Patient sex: M
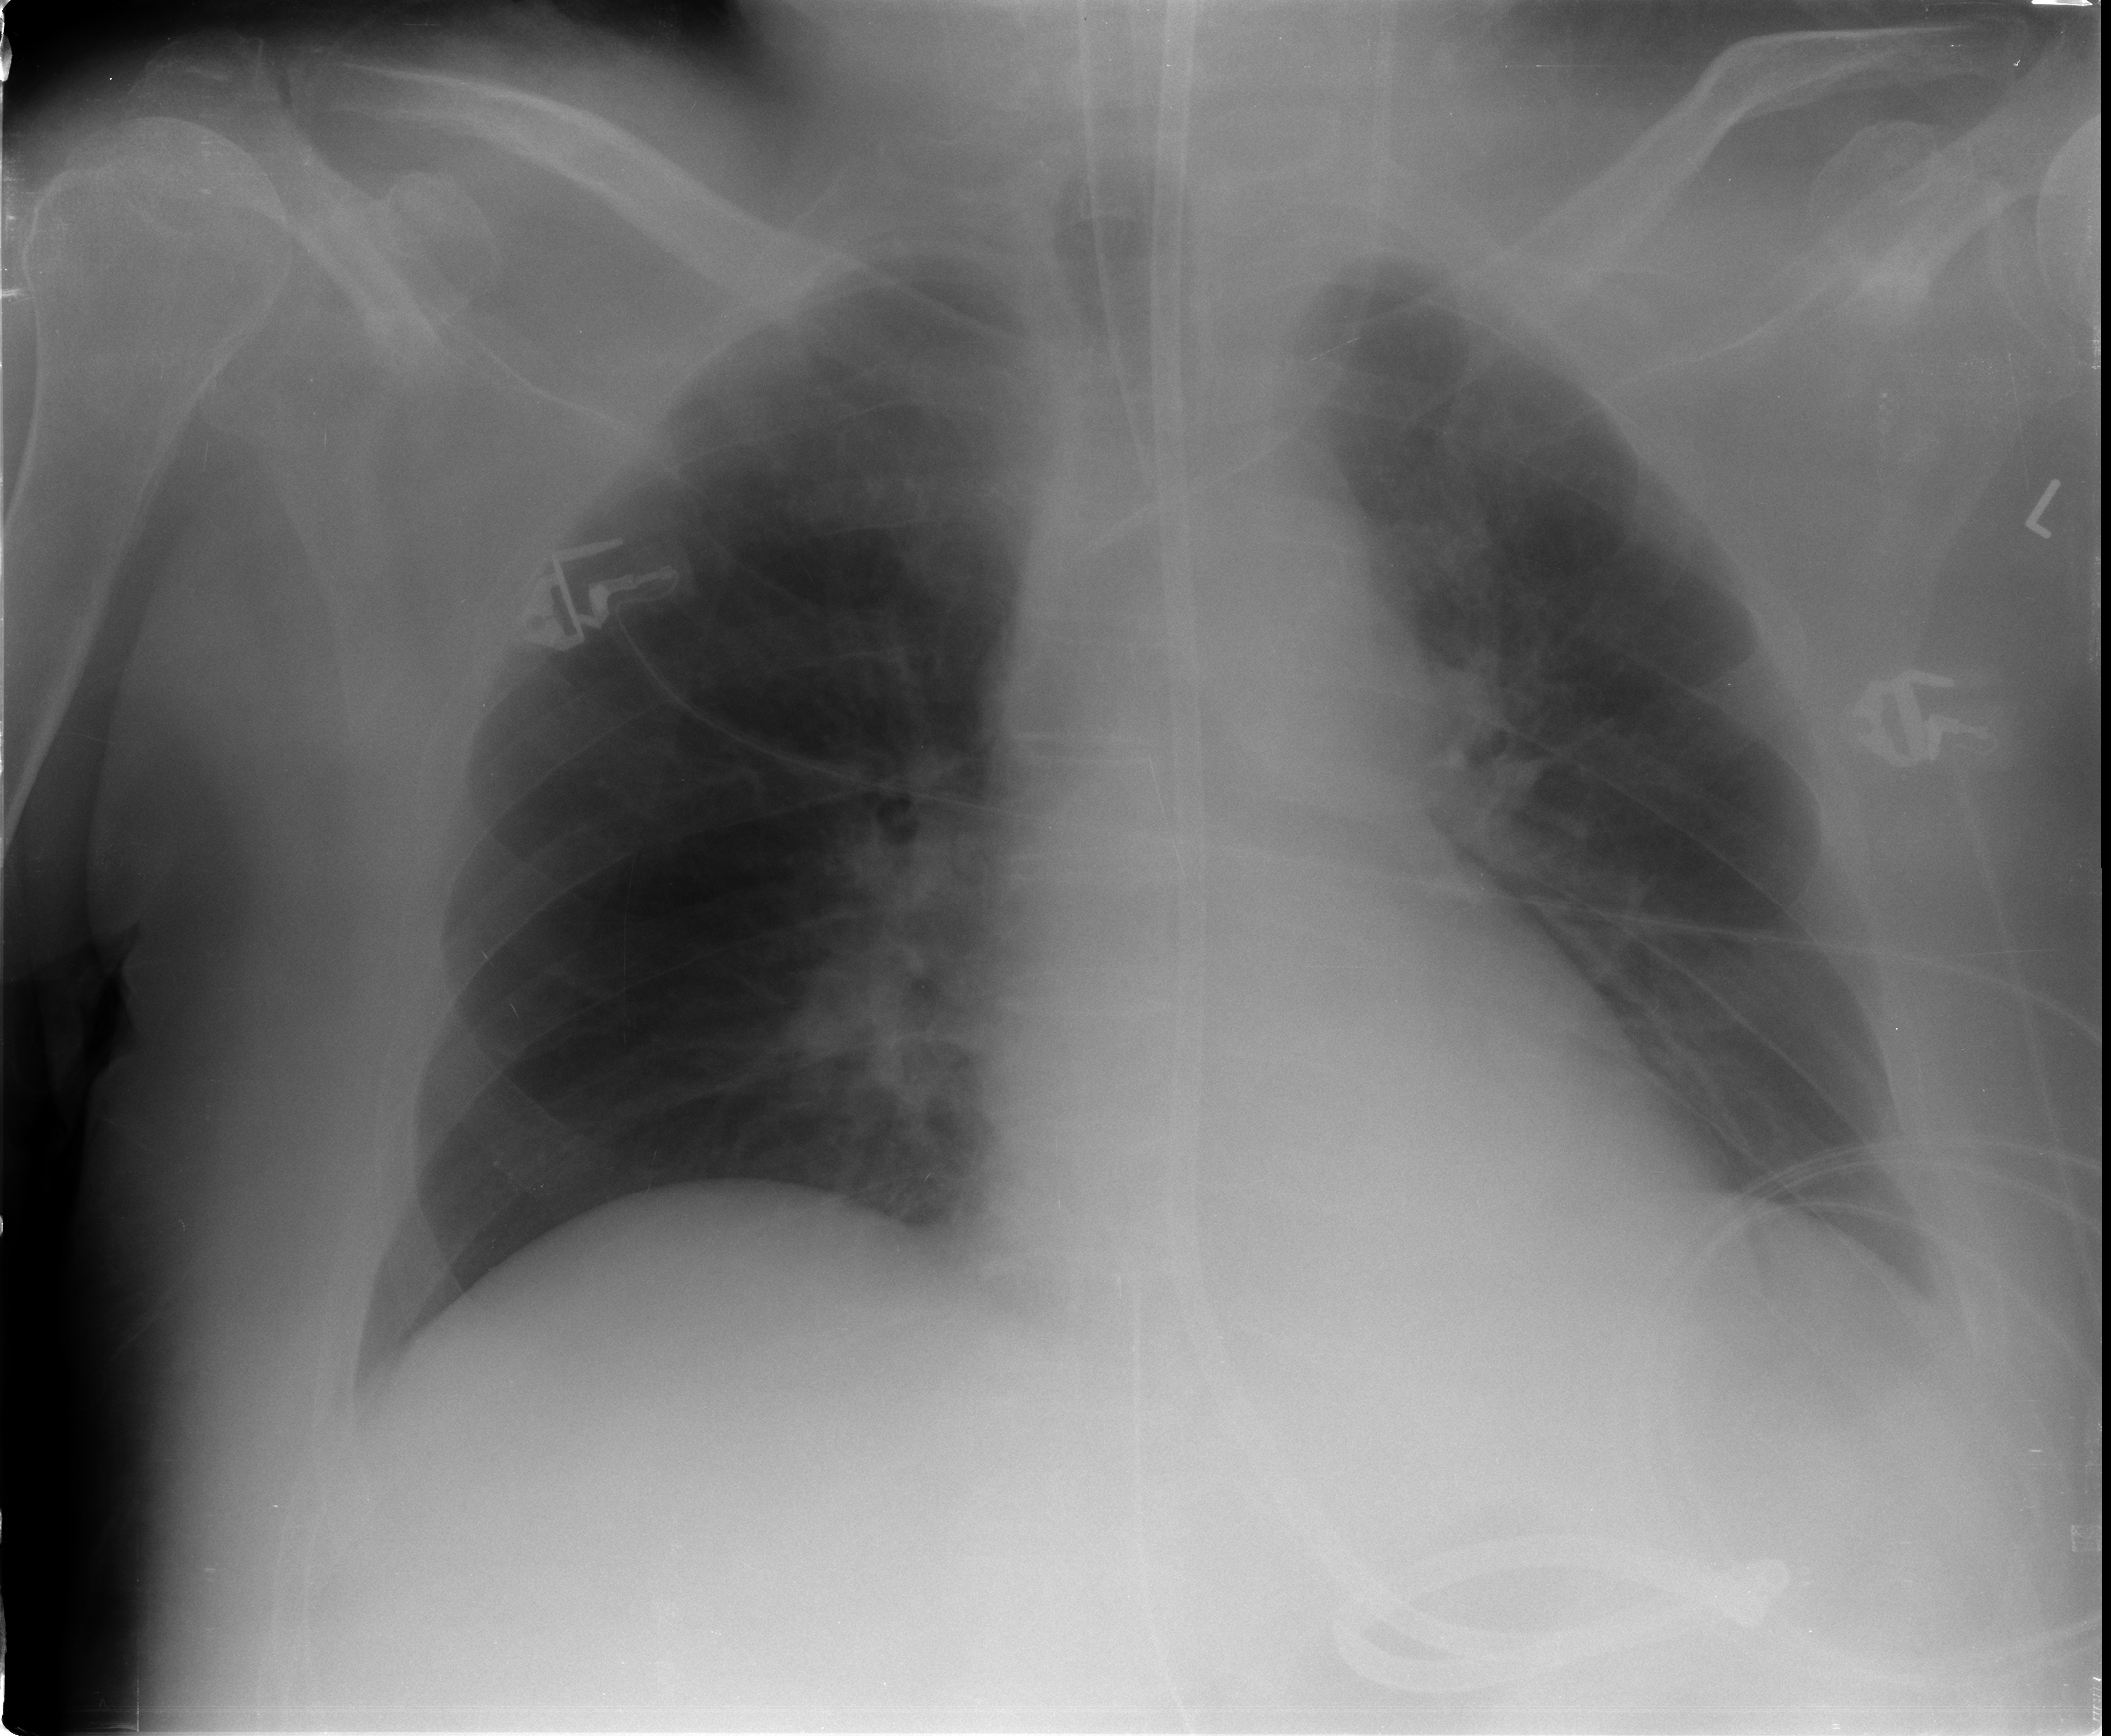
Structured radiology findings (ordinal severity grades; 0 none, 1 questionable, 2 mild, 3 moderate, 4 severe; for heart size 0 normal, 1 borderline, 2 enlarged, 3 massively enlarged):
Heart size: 2
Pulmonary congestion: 2
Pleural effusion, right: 0
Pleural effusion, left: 2
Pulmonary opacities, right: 0
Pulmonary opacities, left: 0
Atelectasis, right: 2
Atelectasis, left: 2